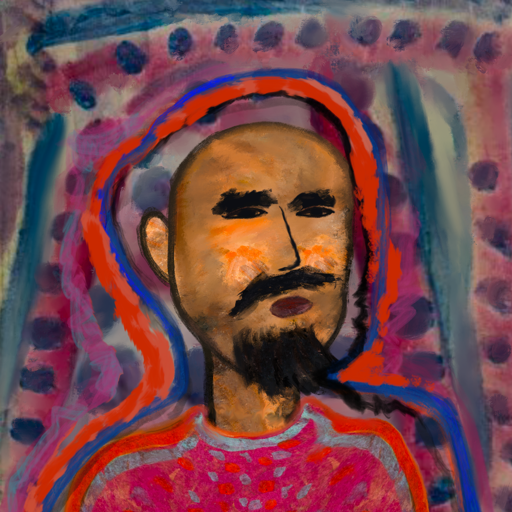
Background: HillGirl, Head And Neck Side: Gypsy_Queen, Face Side: Mosgoul, Bust: Sisters, Hair Side: Experience, Head Accessory: Blank, Second Necklace: Blank, Necklace: Blank, Baby: Blank